Field crop: maize
Growth stage: 2
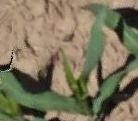
Species: maize